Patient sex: M
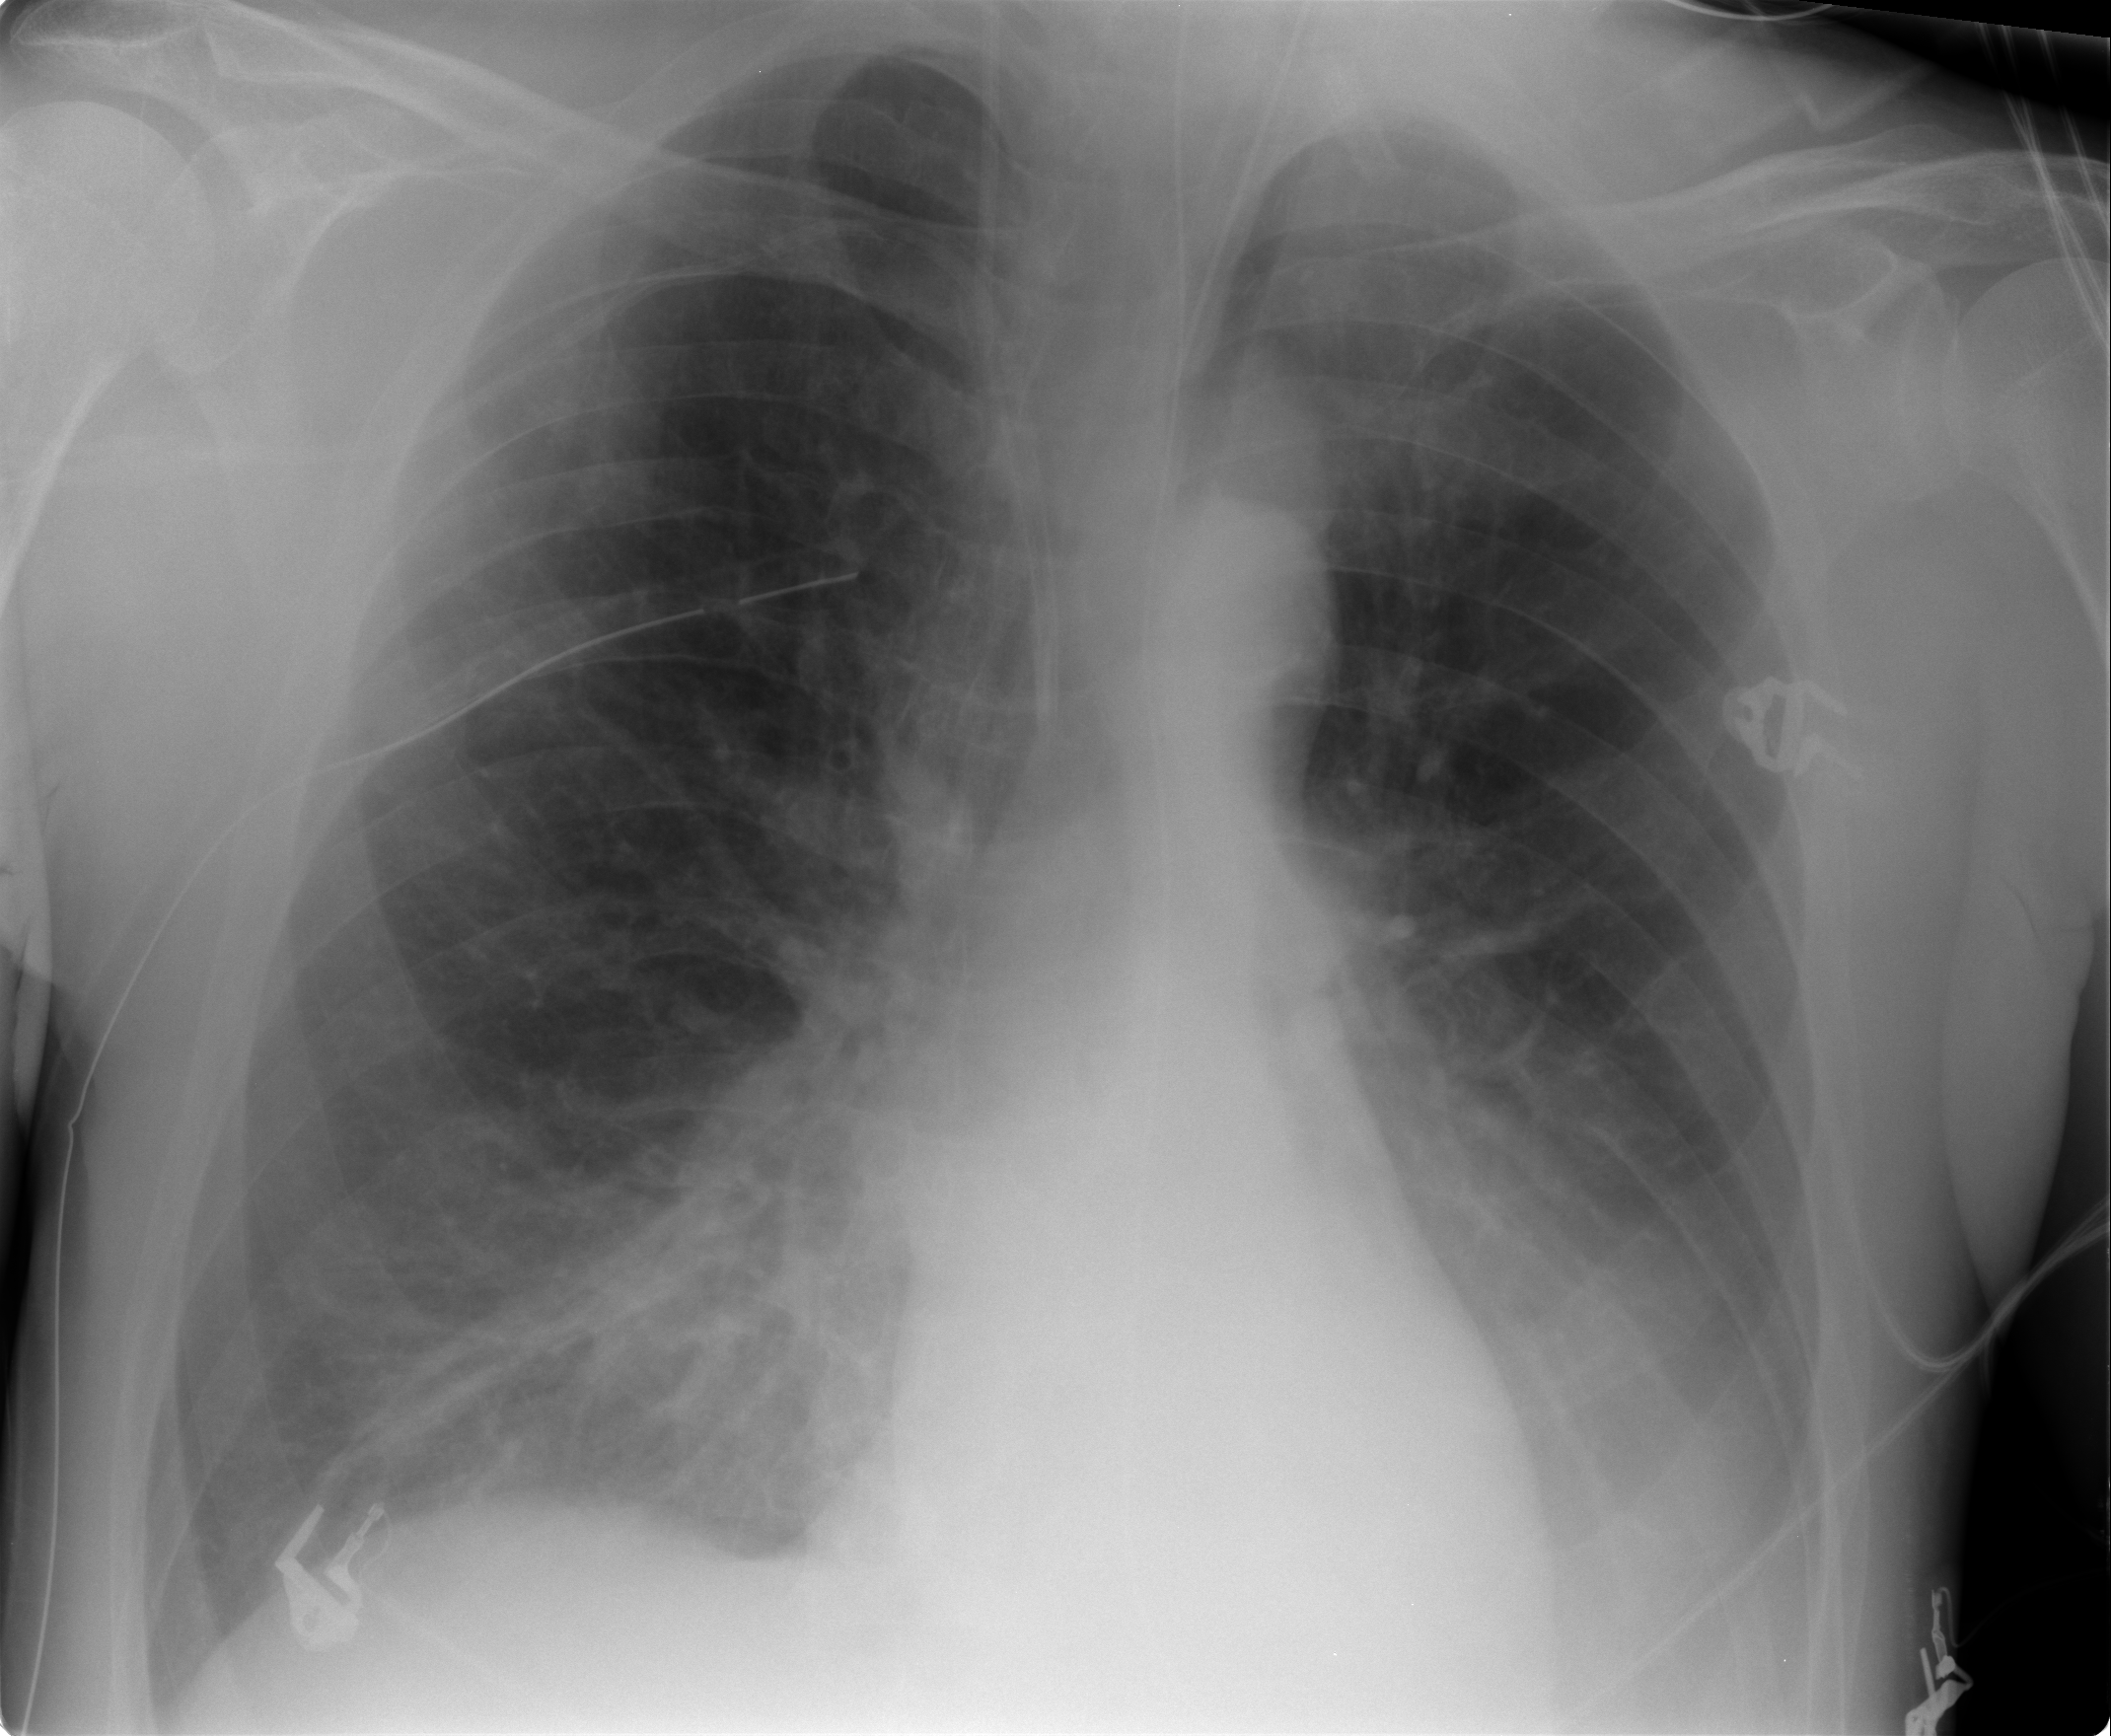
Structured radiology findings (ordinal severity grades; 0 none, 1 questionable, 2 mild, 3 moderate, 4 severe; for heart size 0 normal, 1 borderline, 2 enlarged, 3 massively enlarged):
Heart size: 0
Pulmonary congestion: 2
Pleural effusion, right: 1
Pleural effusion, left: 2
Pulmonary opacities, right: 0
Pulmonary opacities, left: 2
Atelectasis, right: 2
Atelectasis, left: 3